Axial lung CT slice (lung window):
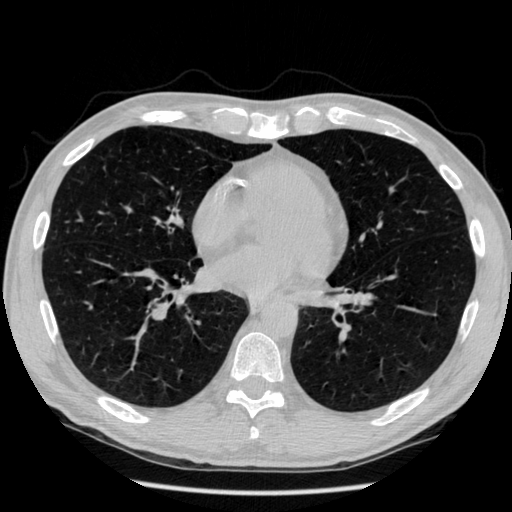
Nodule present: no